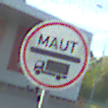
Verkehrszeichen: Mautpflicht
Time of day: MorningAfternoon
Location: Outdoor (Suburban)
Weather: PartlyCloudy
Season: NotSpecified
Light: Natural